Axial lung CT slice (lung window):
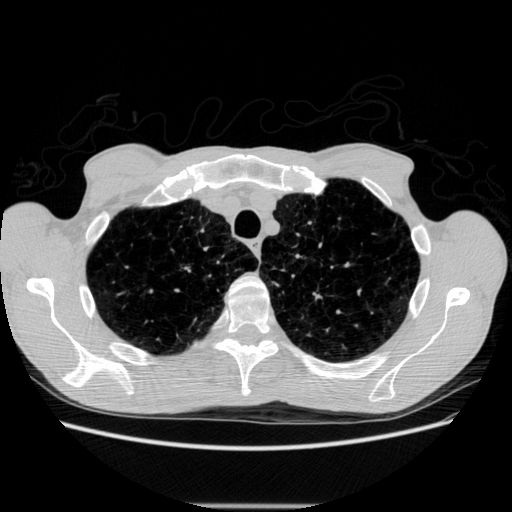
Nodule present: no